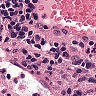
Metastatic tissue present: no